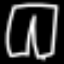
Label: pants